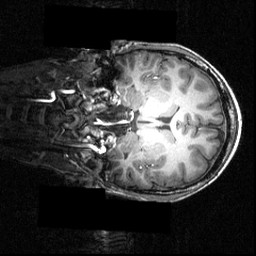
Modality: T1w
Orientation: coronal
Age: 12
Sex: male
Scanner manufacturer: siemens
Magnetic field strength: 3.951 T
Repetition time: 1.5 s
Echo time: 0.00335 s